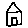
Label: house